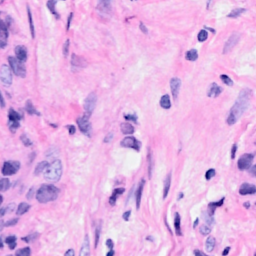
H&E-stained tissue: Breast